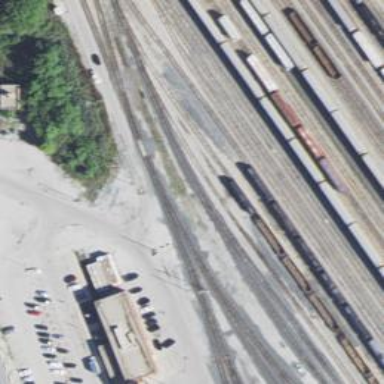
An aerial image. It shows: Railway yard.